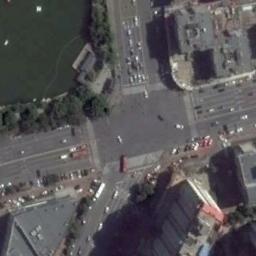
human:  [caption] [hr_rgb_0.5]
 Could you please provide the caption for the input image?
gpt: There is a meadow beside the intersection .

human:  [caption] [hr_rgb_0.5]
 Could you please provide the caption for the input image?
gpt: An intersection with dense traffic is between some buildings and a lawn .

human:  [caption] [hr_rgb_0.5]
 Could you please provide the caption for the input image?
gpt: There is a green space beside the crossroads .

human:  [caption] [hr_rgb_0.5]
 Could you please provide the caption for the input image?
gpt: There are many moving and waiting vehicles on the road at the intersection, Many buildings and some trees around the intersection, And a lake on one side of the road .

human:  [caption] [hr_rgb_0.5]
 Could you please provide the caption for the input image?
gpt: An intersection beside a green lake .